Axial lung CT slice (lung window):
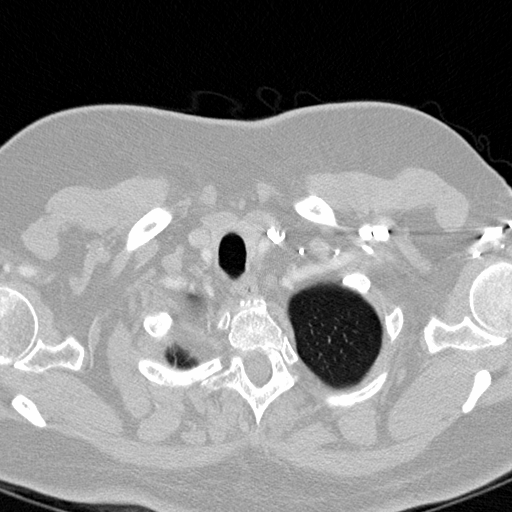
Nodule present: no